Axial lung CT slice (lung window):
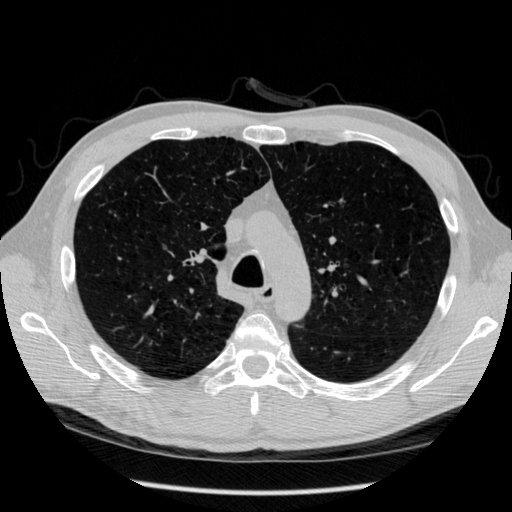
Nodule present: no